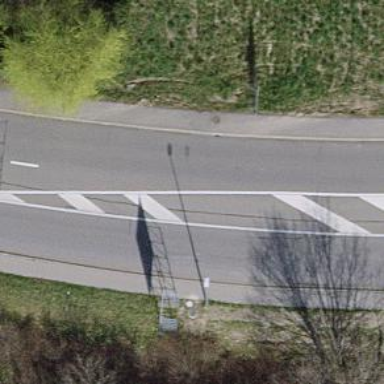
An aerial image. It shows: Secondary road with asphalt surface.